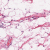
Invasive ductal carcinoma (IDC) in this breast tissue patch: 0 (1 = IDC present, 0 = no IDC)